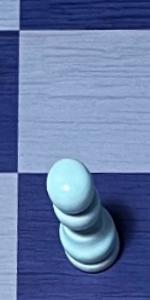
Label: Pawn_White